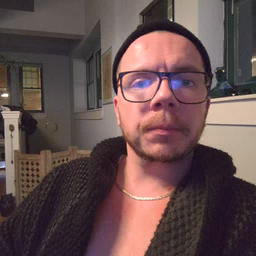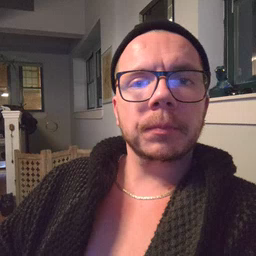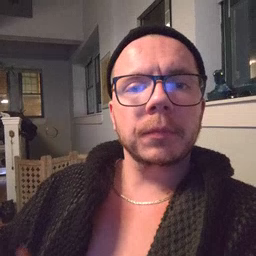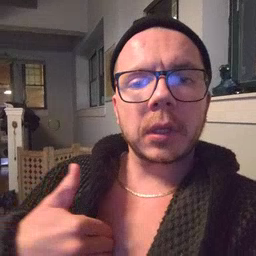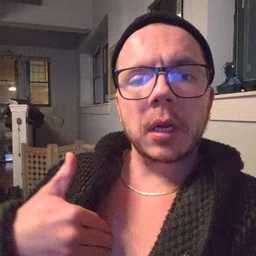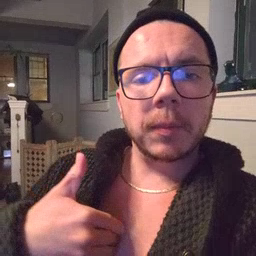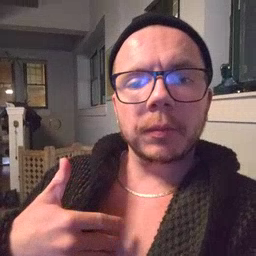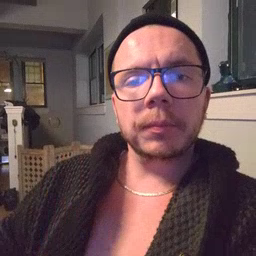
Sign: animal